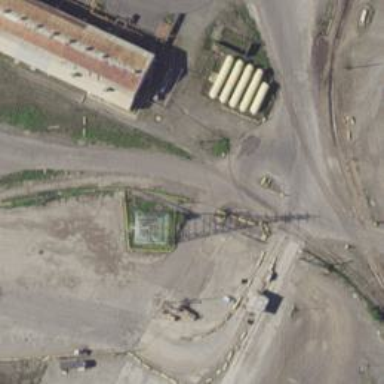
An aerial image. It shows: Rail spur service.